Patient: sex M, age 45
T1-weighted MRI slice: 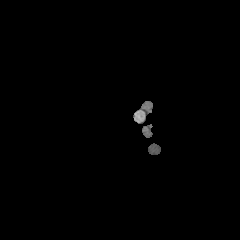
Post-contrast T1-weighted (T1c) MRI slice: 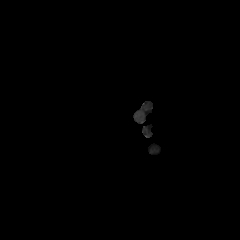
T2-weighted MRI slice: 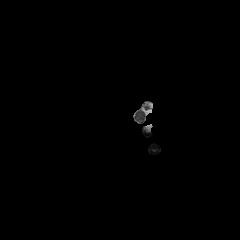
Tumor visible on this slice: no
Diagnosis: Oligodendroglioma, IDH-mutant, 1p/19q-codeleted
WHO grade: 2